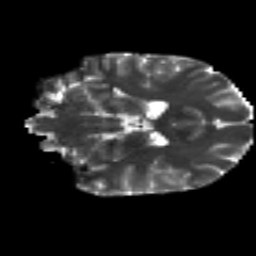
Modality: T2w
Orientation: coronal
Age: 21
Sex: female
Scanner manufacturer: siemens
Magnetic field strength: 3 T
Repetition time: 8.8 s
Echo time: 0.085 s